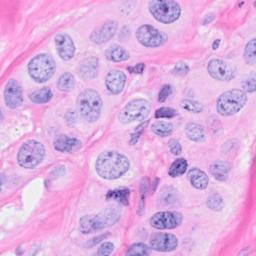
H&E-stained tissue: Breast